Question: I wanted to use the <URL>. Here's an image showing what I mean:

I almost made it, except for two issues:
1. I couldn't find any onSwipeAnimationEnd like event for the swiper. There is an onTouchEnd (I'm using currently) but there is still animation after you release the swiper, so it doesn't always works correctly.
2. When using the initialSlide option, the onFirstInit event handler has a position.offset parameter of 0. This event is called before the slider is moved to it's initial position. I want to use this to initialize the visibility of these gradients.
I took a look inside the plugin but I don't understand much of it. I'm hoping for a simple solution, or some guides on how to modify this plugin to satisfy my needs. I hope you guys can help. I don't want to use other swiper plugin, I'm very satisfied with this. It works very well on mobile.
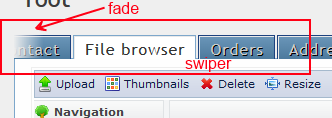
Answer: For your first question you can use additional onSlideChangeEnd and onSlideReset callbacks to cover this animation after touchEnd. For the second question you can use getWrapperTranslate method to get offset, you may not use it within onFirstInit callback, just use it after initialization code. If it will not work, just try to use it after small timeout about 50ms using setTimeout